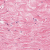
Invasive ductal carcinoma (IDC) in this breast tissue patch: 0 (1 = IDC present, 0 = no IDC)